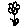
Label: flower